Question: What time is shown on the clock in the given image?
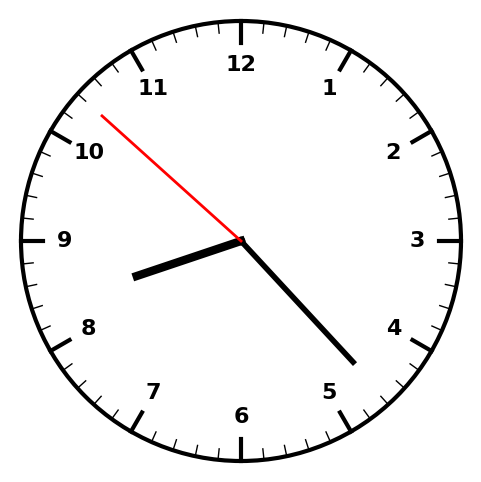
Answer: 08:22:52